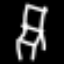
Label: chair